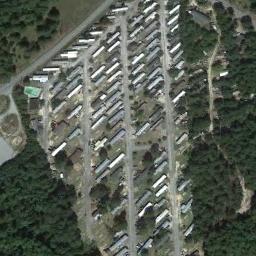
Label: mobile_home_park